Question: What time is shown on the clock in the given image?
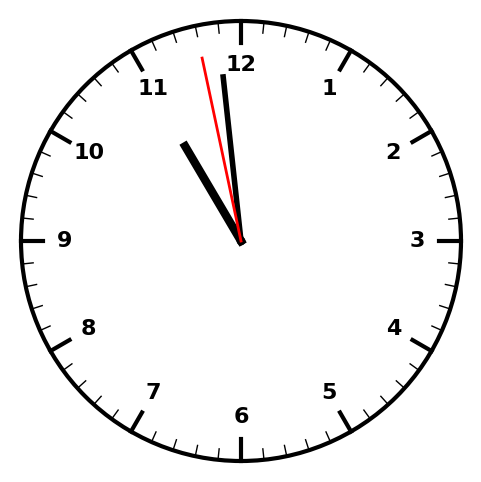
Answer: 10:58:58